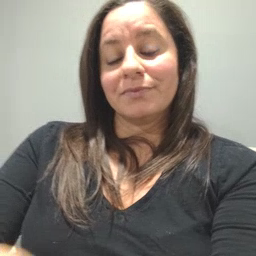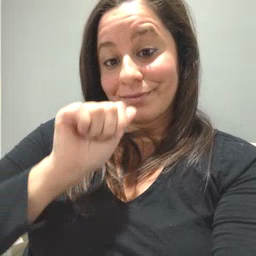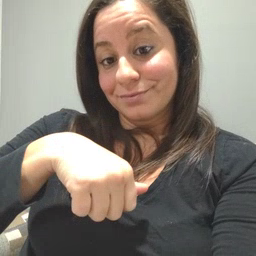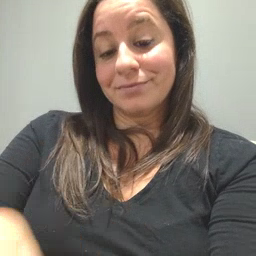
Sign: can